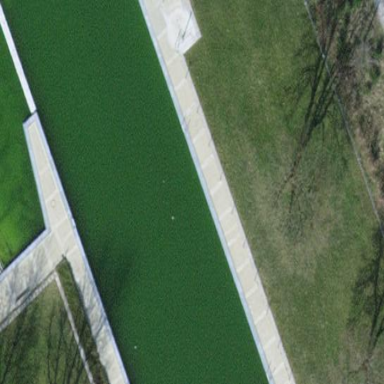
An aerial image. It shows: Swimming pool located in leisure land.